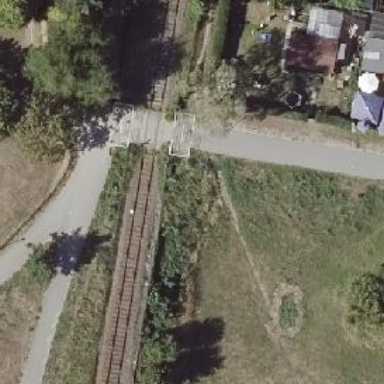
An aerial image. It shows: Railway crossing.